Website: macys
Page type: billing-address
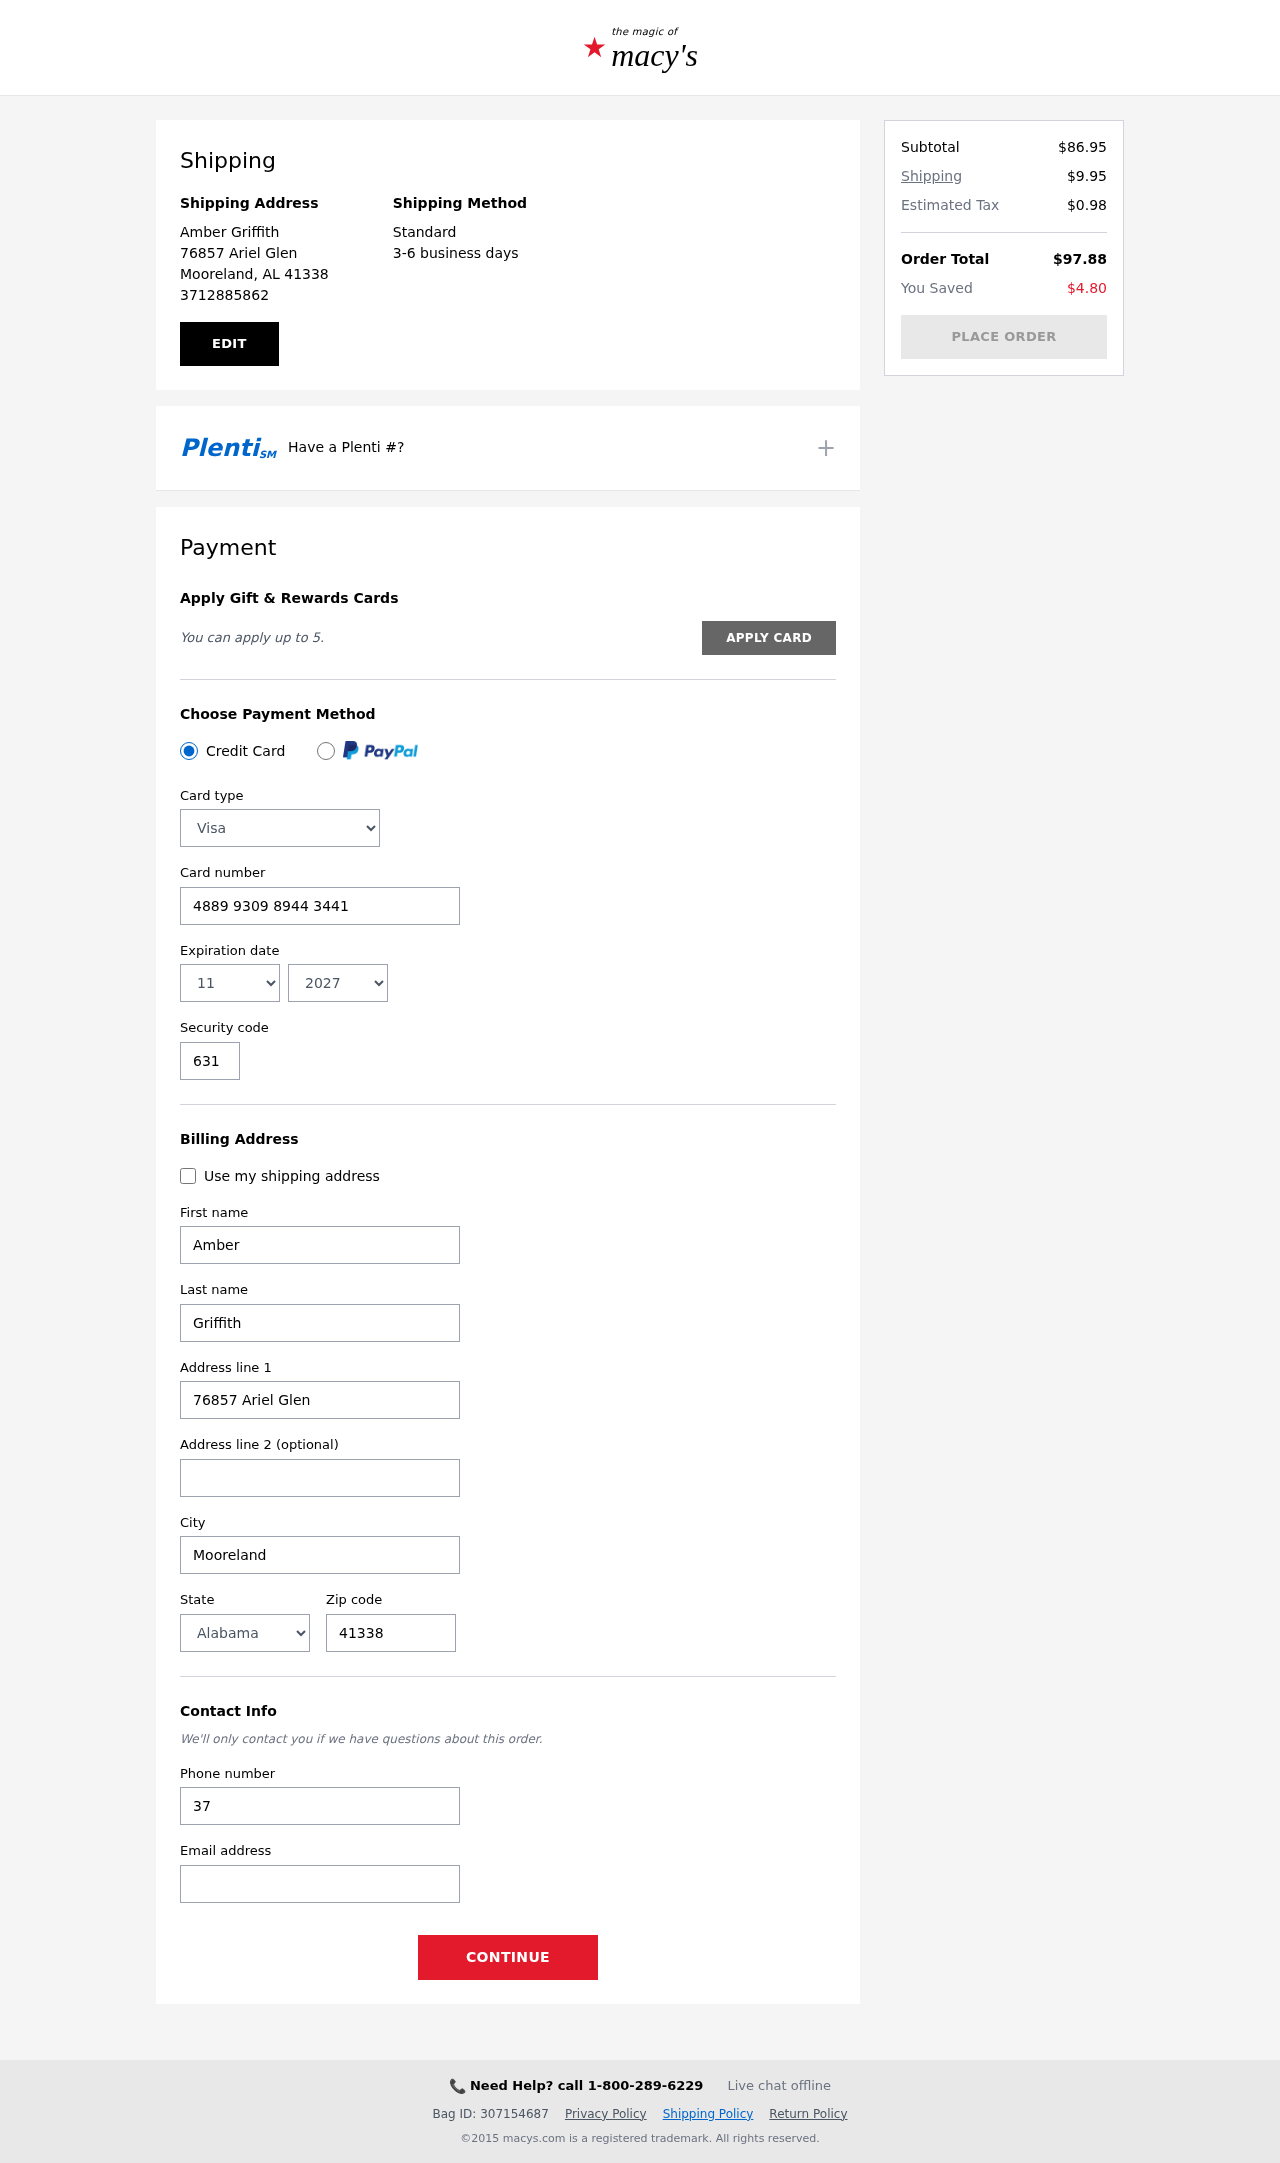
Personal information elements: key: PII_CARD_CVV
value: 631
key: PII_CARD_EXPIRY_MONTH
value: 11
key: PII_CARD_EXPIRY_YEAR
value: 27
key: PII_CARD_NUMBER
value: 4889 9309 8944 3441
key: PII_CARD_TYPE
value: Visa
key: PII_CITY
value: Mooreland
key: PII_CITY_STATE_ZIP
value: Mooreland, AL 41338
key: PII_EMAIL
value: ambergriffith@yahoo.com
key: PII_FIRSTNAME
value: Amber
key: PII_FULLNAME
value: Amber Griffith
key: PII_LASTNAME
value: Griffith
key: PII_PHONE
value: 3712885862
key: PII_POSTCODE
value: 41338
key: PII_STATE
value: Alabama
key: PII_STREET
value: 76857 Ariel Glen
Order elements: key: ORDER_SUBTOTAL
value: $86.95
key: ORDER_SHIPPING_COST
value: $9.95
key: ORDER_TAX
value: $0.98
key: ORDER_TOTAL
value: $97.88
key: ORDER_SAVINGS
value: $4.80